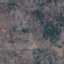
Land use / land cover class: HerbaceousVegetation